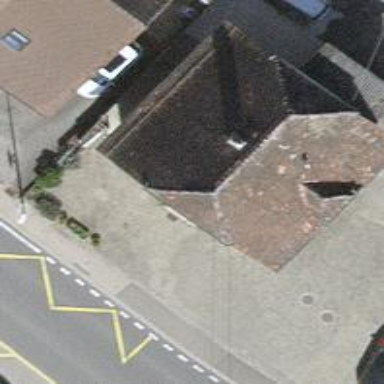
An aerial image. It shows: Restaurant.